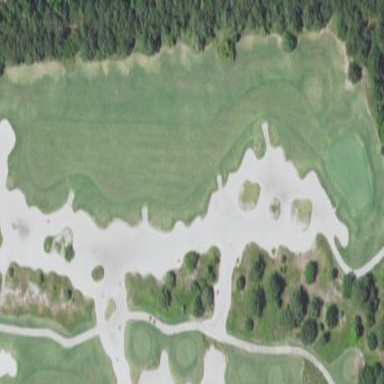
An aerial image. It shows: Scenic golf fairway.